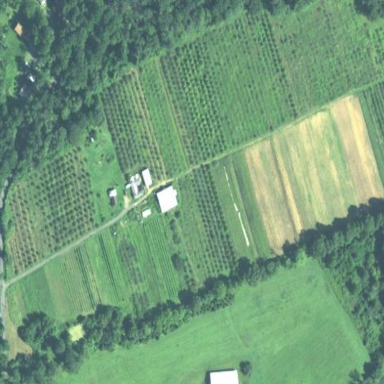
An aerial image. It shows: Beautiful vineyard in the countryside.